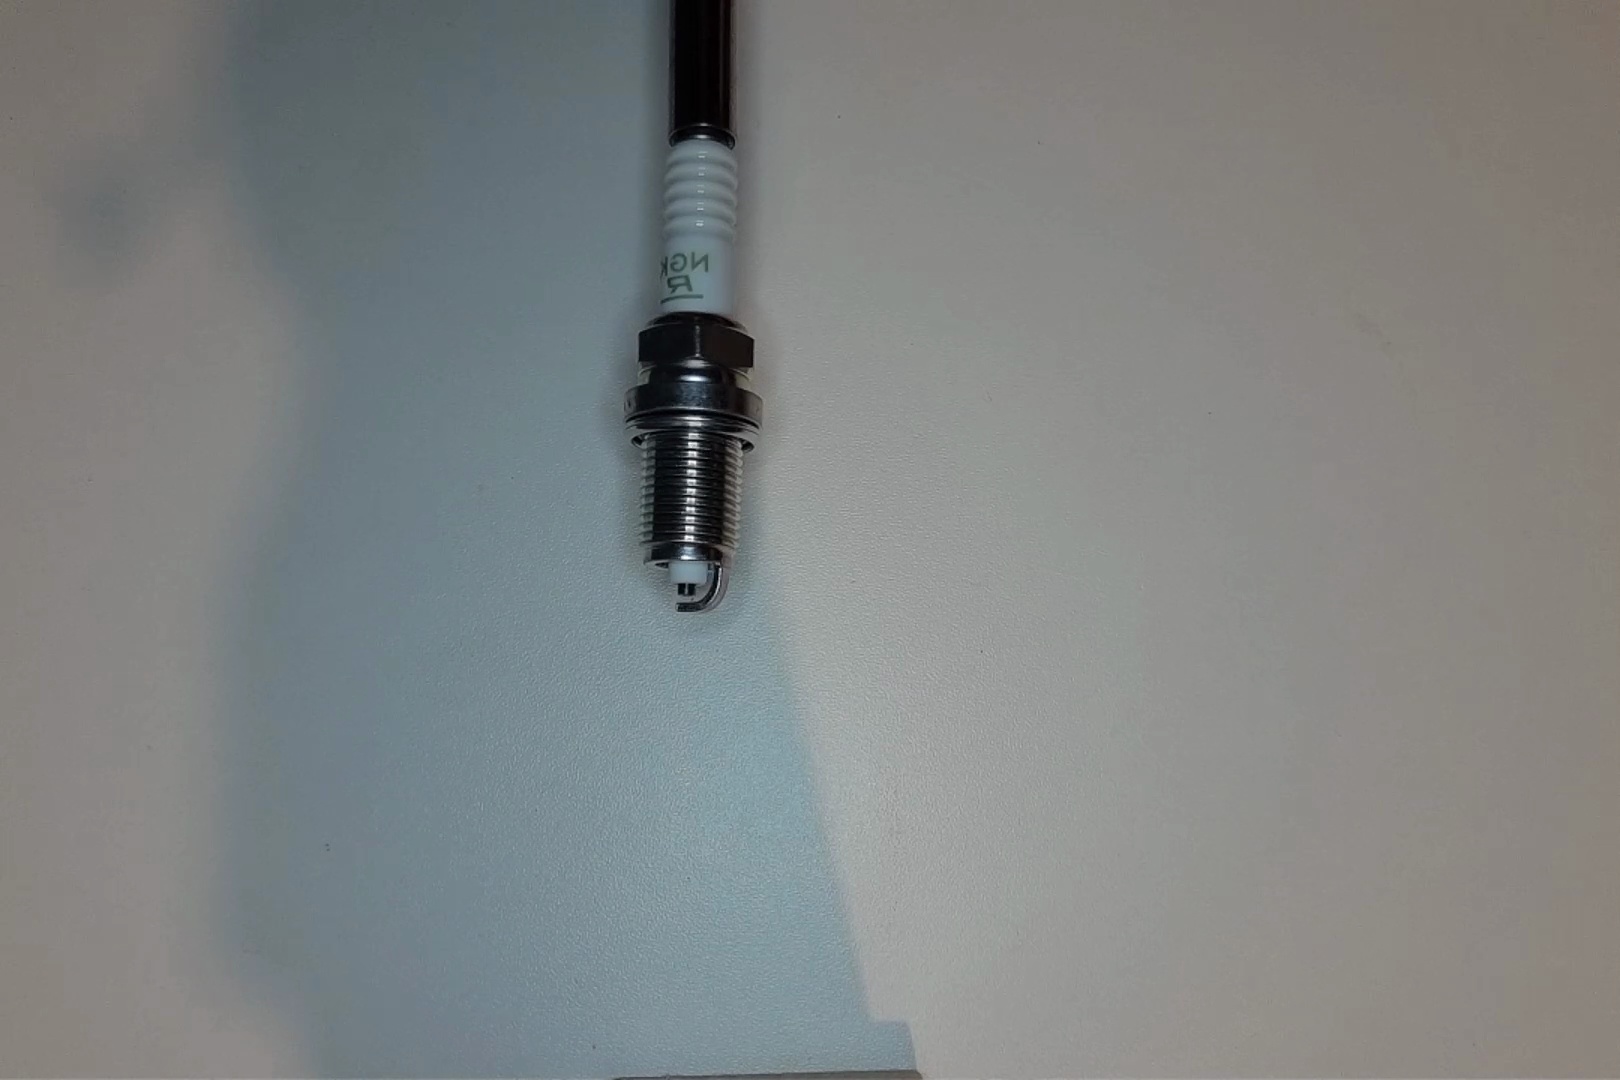
Label: normal